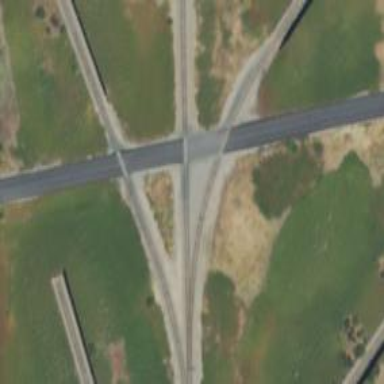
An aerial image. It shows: Railway spur service.